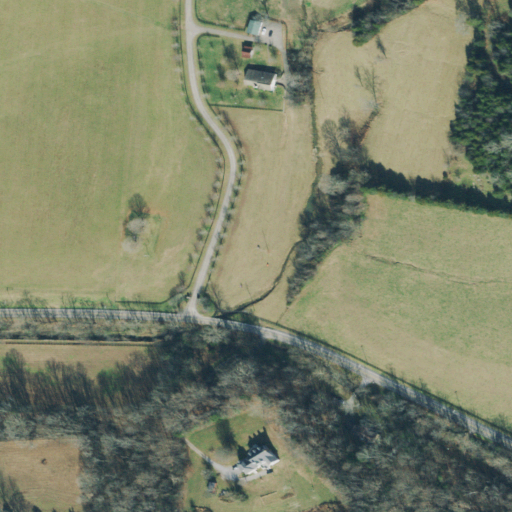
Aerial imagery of valley in Tennessee named Bruce Hollow containing pasture, deciduous forest, open development, mixed forest, and evergreen forest